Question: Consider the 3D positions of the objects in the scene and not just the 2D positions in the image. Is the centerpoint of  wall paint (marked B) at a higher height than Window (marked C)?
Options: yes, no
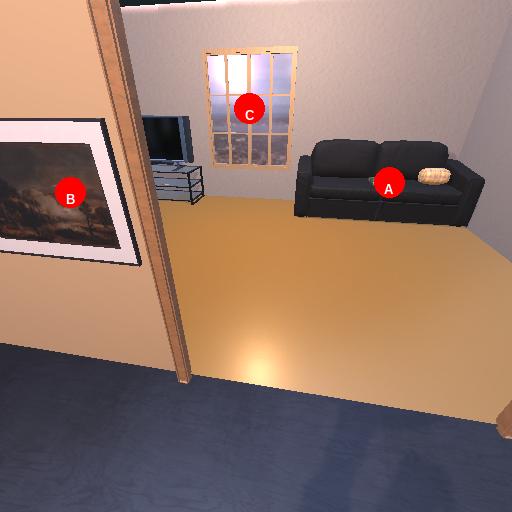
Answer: yes